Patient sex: F
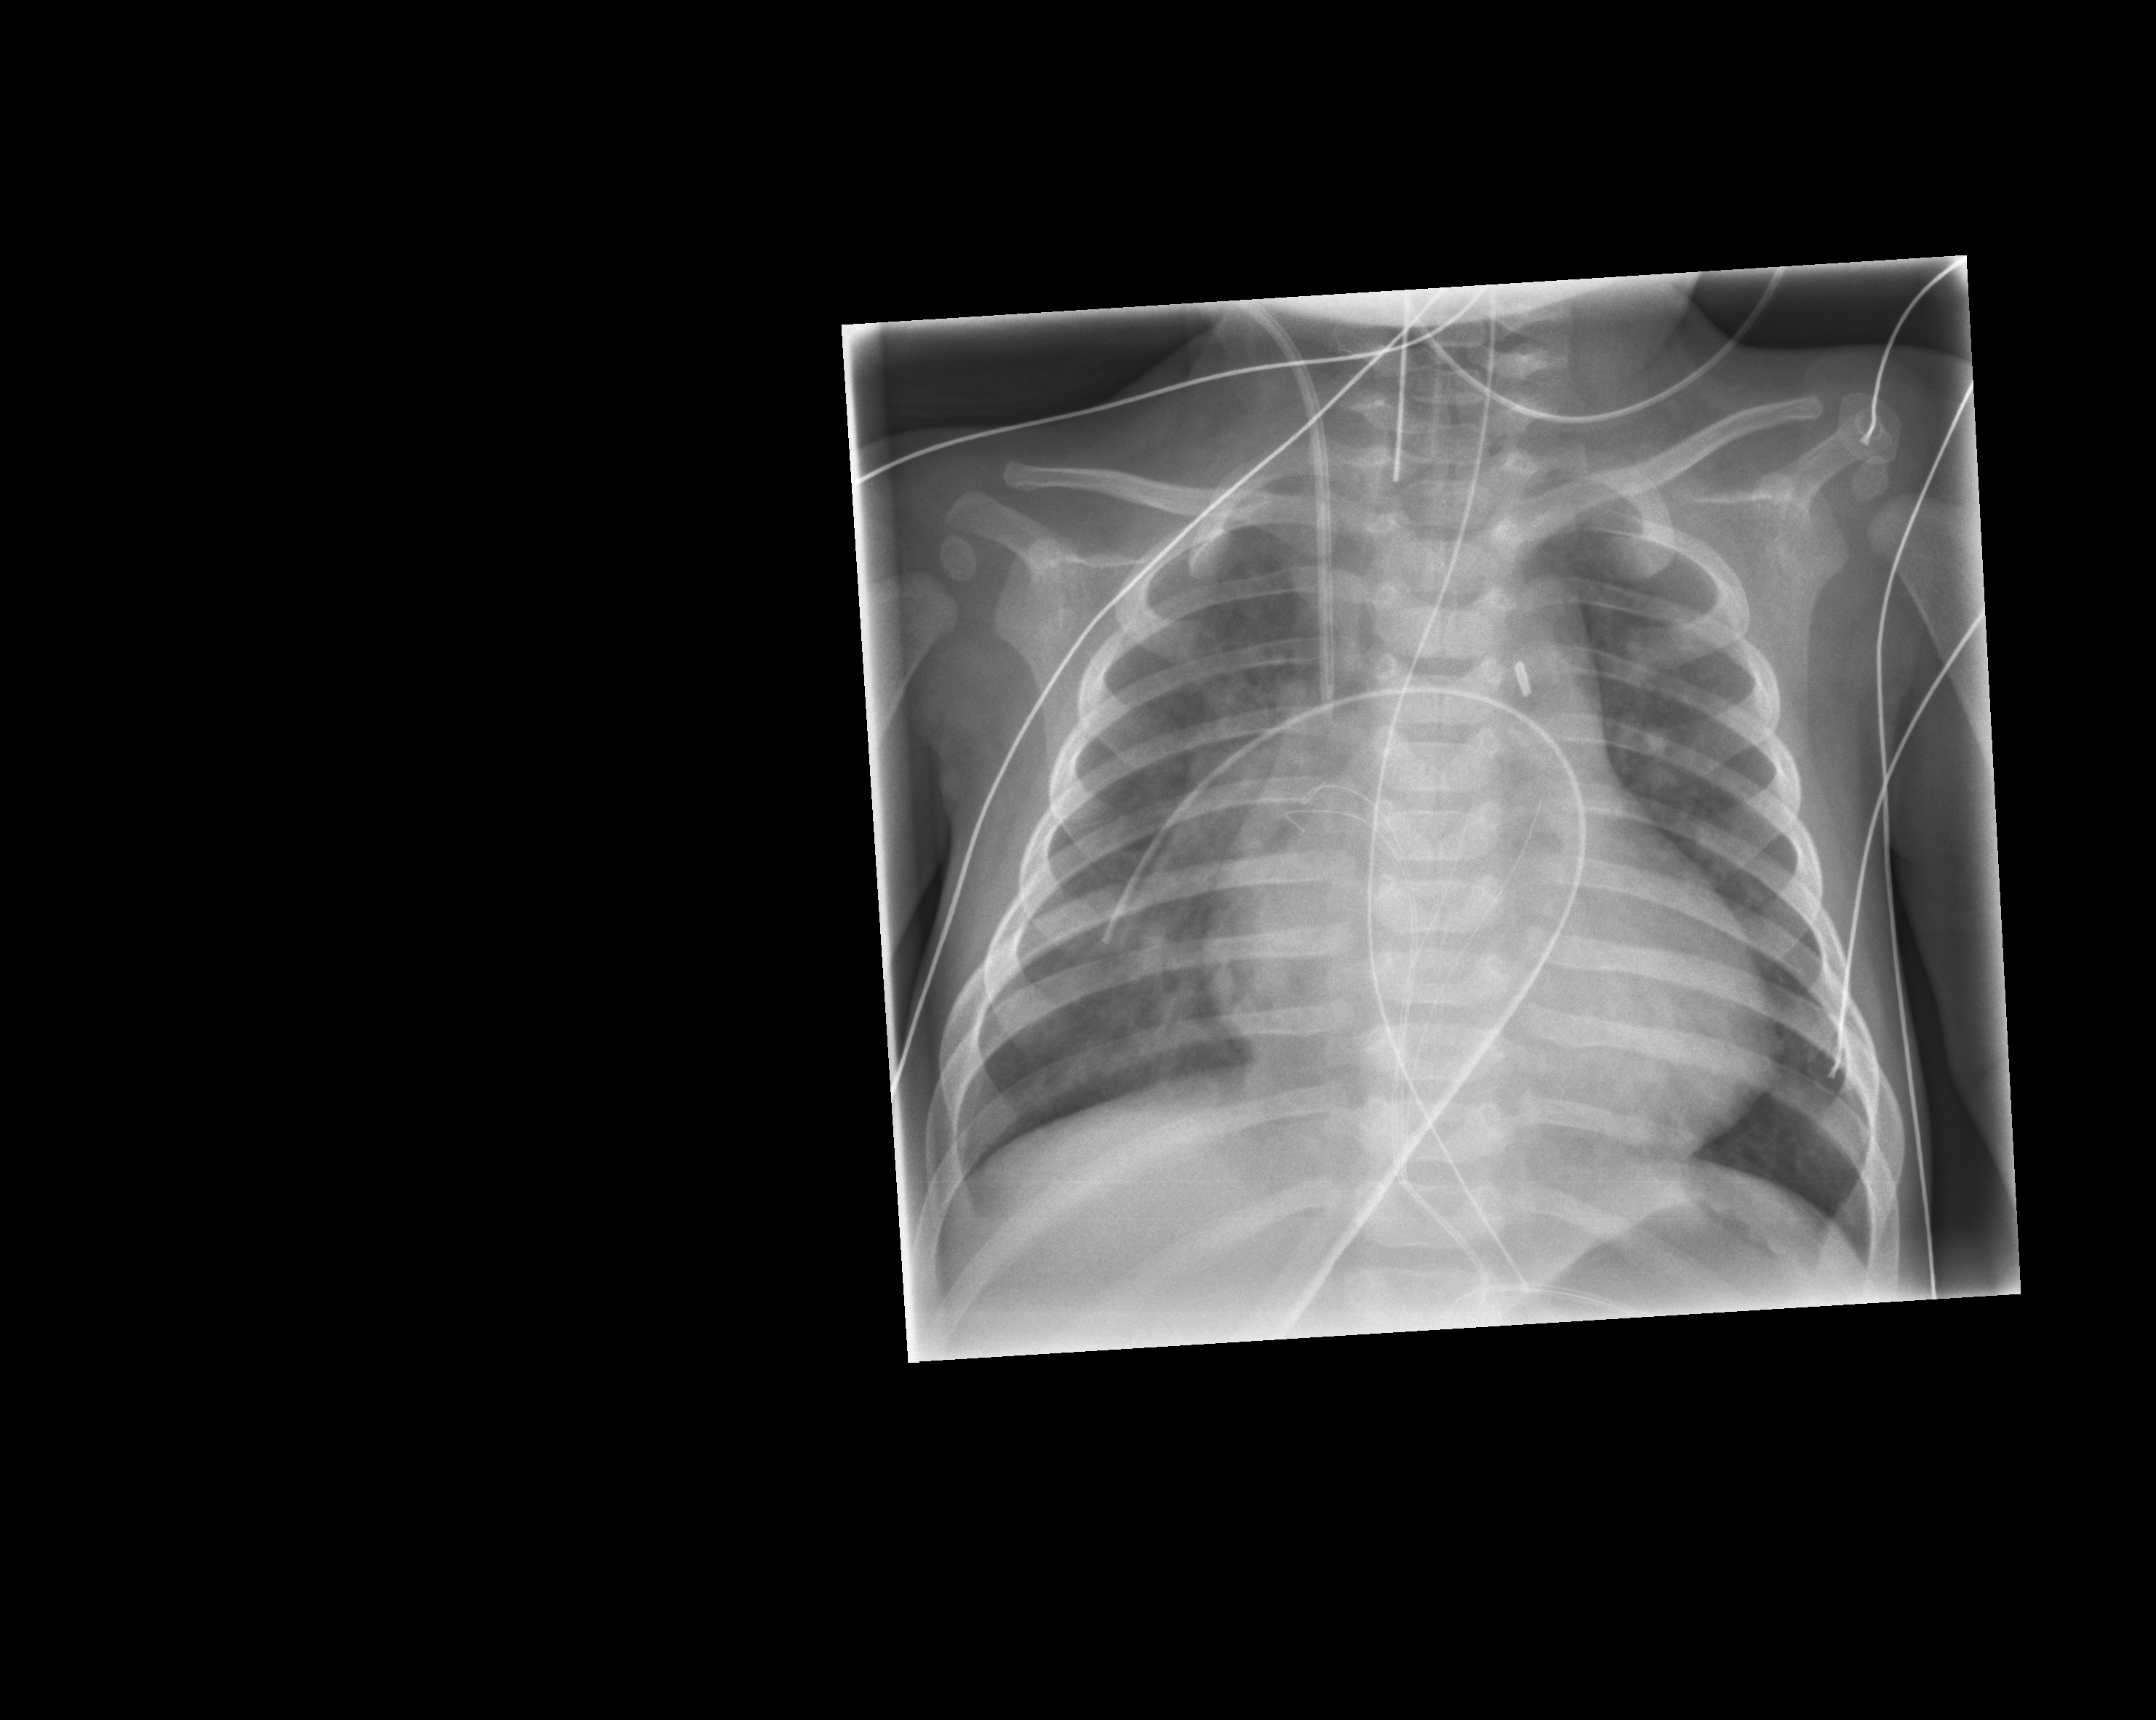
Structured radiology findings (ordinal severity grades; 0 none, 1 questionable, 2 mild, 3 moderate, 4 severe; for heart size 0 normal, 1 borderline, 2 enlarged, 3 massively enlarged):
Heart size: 2
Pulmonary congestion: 0
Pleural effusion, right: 0
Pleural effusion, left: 0
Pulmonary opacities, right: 2
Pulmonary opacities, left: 0
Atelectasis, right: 0
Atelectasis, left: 0